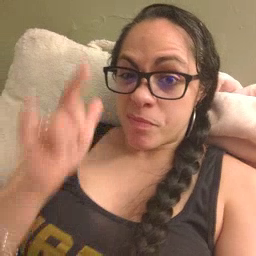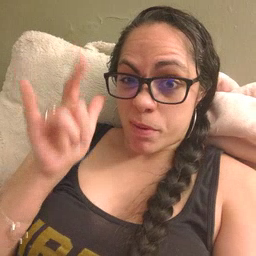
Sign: airplane